Field crop: maize
Growth stage: 2
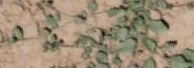
Species: convolvulus